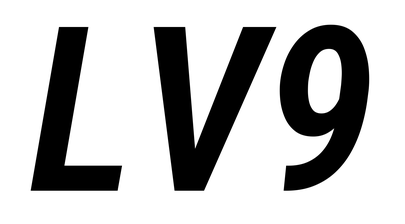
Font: Roboto-Italic_Condensed_SemiBold_Italic